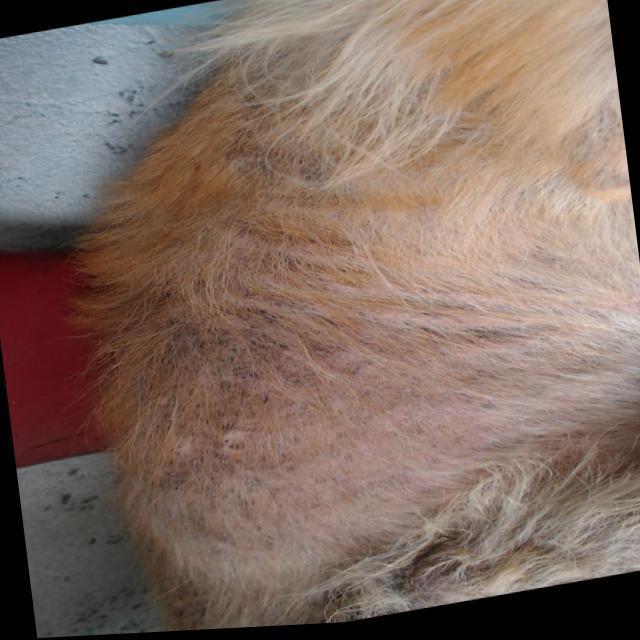
Canine demodicosis (Demodex mange) — caused by Demodex canis mites. Presents with alopecia, follicular papules, pustules, and comedones. Often localized on face and forelimbs.